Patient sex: M
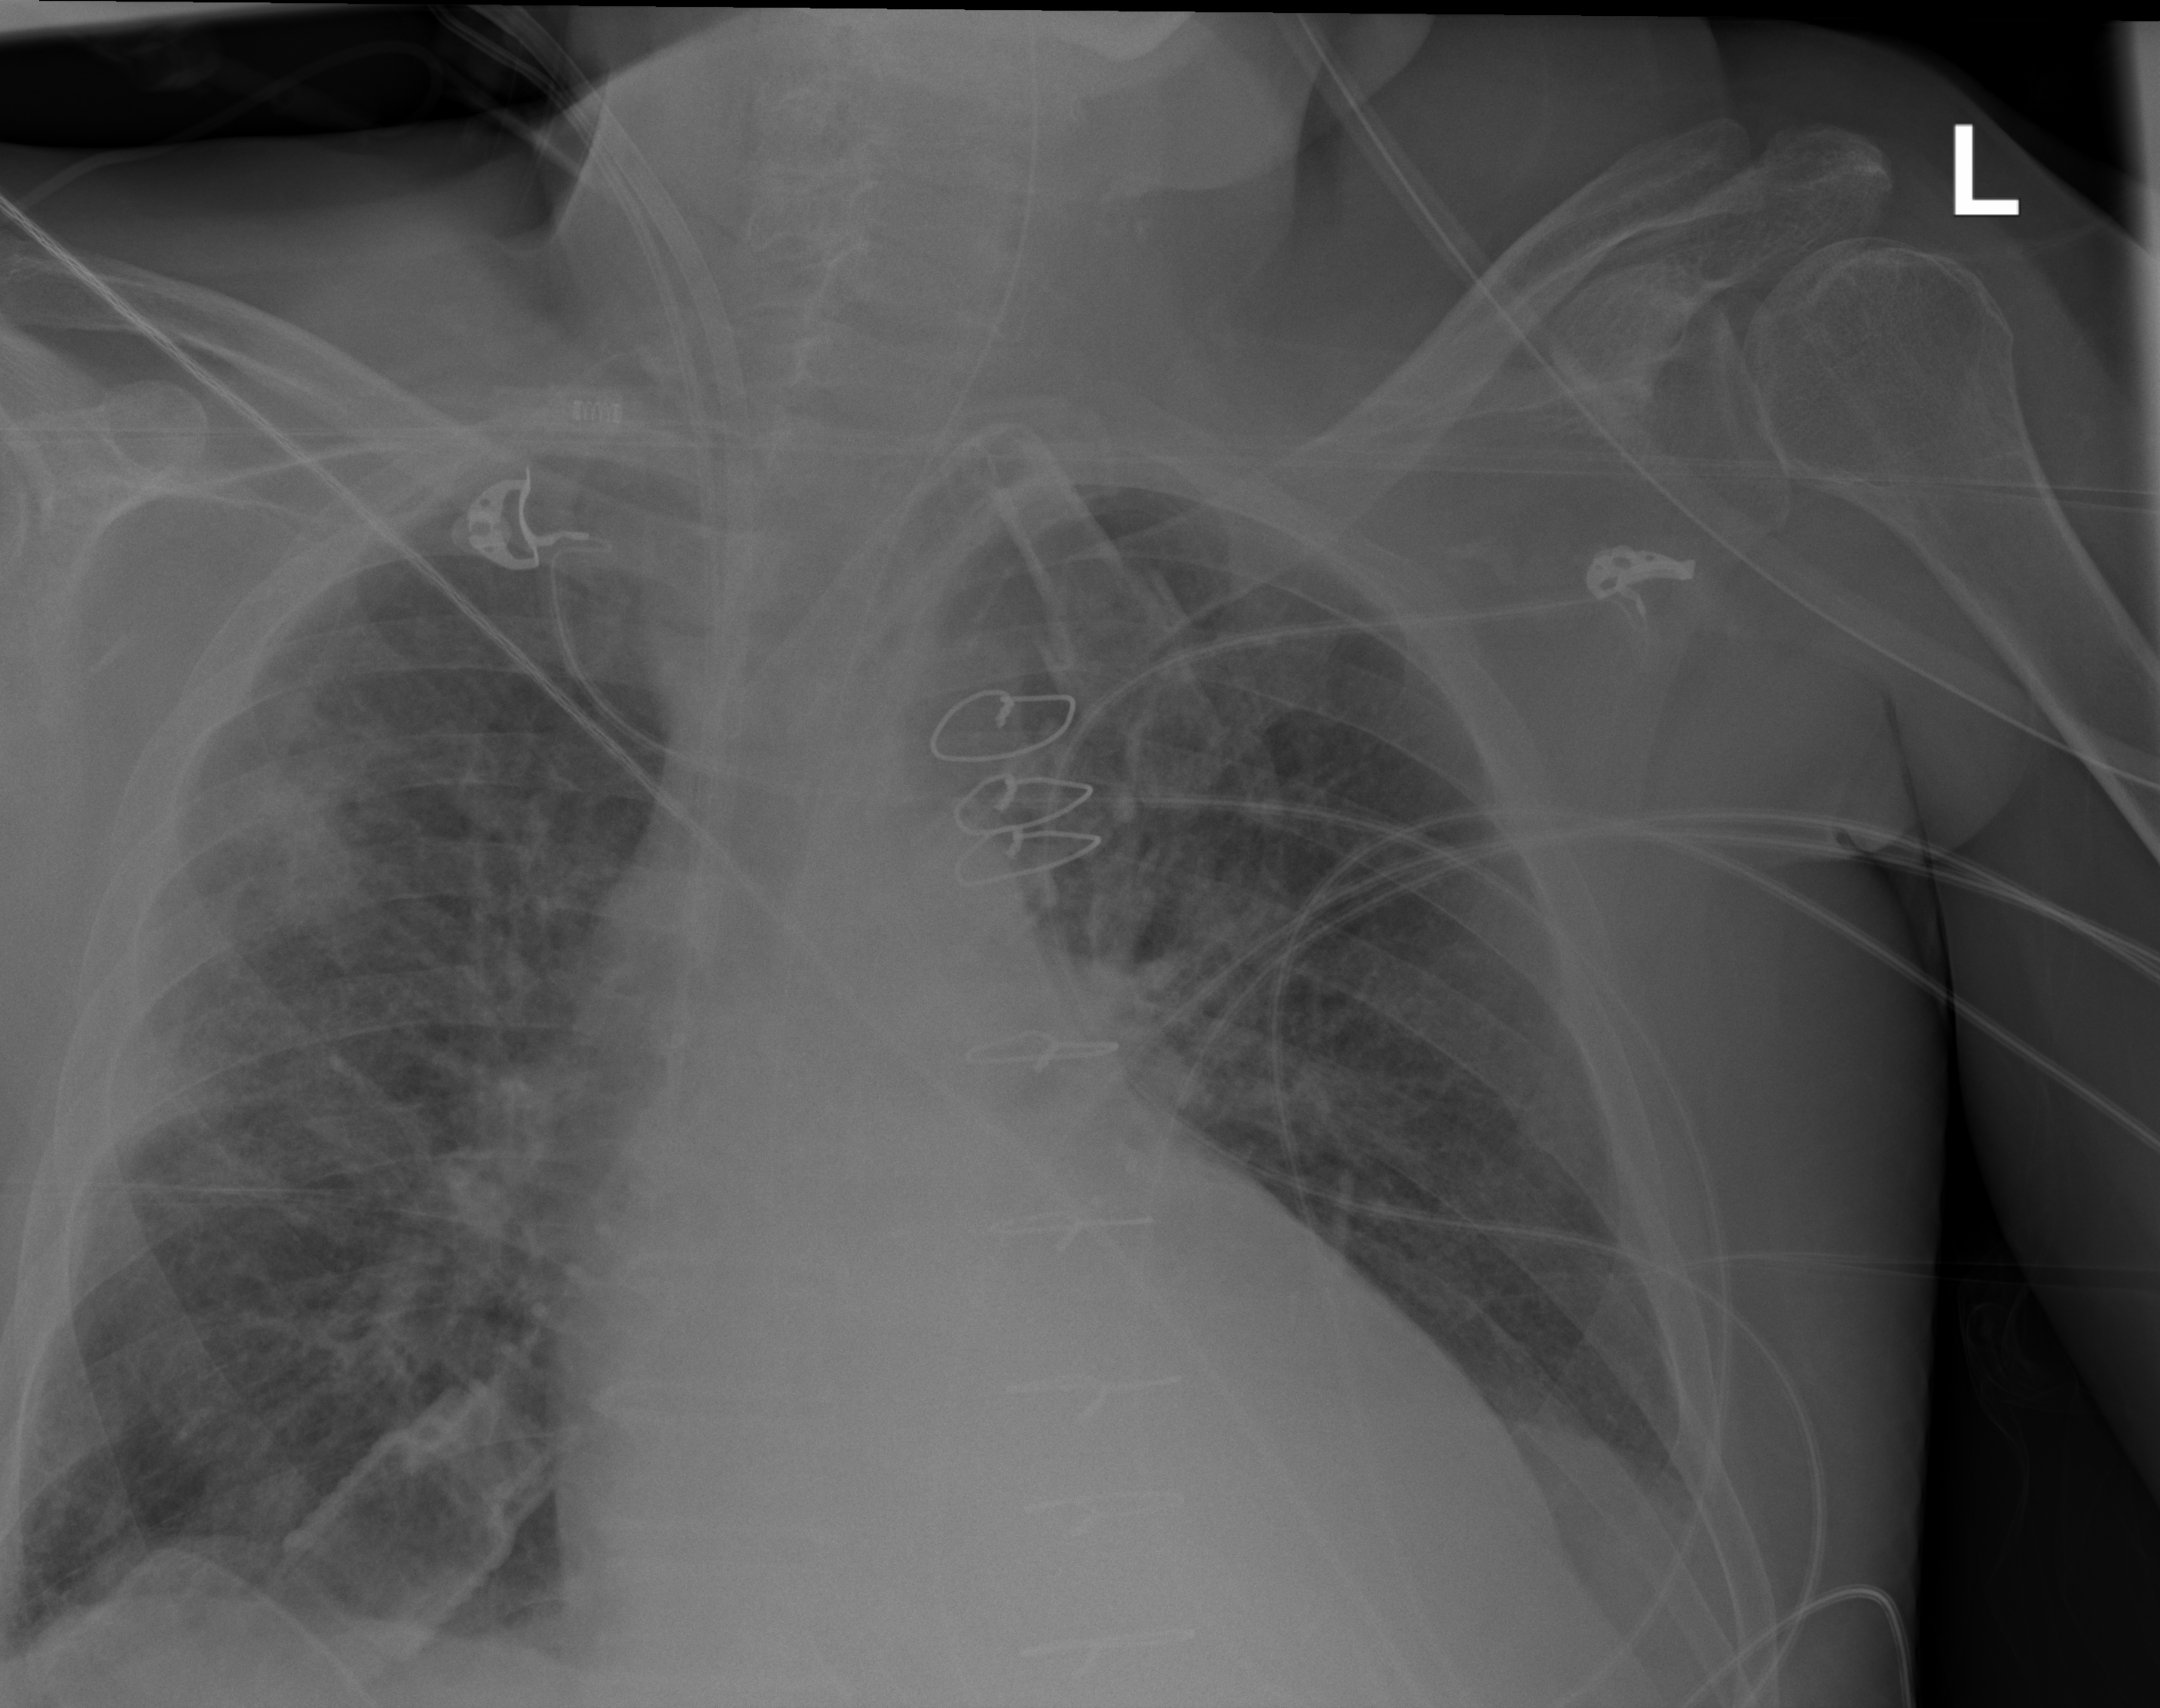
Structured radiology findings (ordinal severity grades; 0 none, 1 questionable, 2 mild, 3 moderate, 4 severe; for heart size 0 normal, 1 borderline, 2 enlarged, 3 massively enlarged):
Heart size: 2
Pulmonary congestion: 2
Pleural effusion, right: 0
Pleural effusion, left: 1
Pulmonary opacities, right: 3
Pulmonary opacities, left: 2
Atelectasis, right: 2
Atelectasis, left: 1